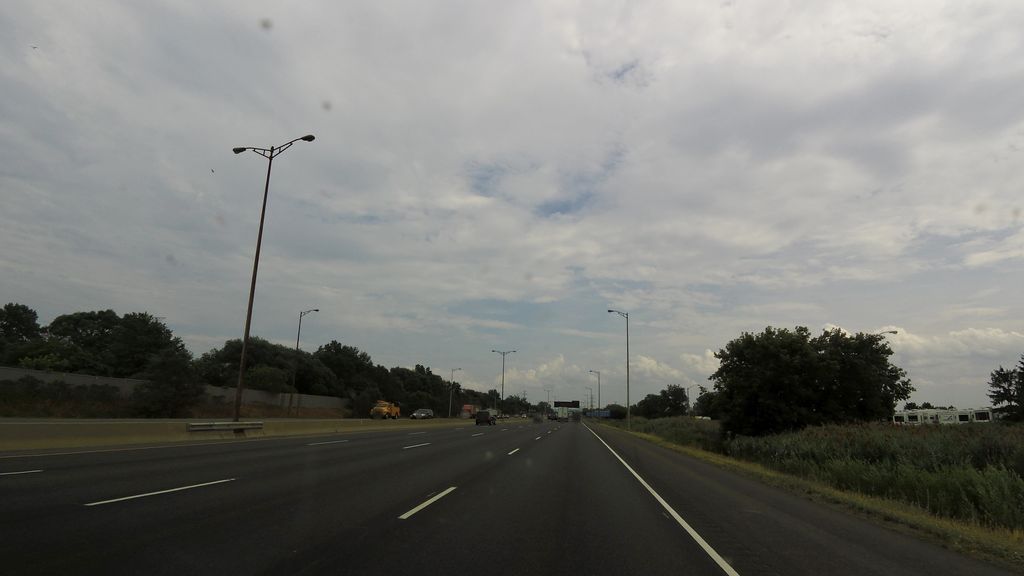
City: hamilton